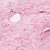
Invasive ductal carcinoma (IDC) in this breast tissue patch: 0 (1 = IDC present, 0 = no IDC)